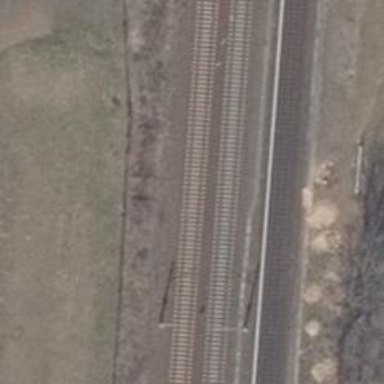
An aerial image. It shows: Railway with electrified contact lines.